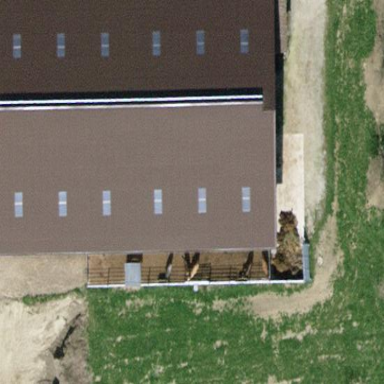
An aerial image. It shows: Gabled roof on farm auxiliary building.